Interaction volume radius: 10 \u00c5
Interaction volume height: 30 \u00c5
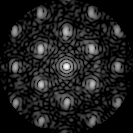
Disorder parameter: 0.3222